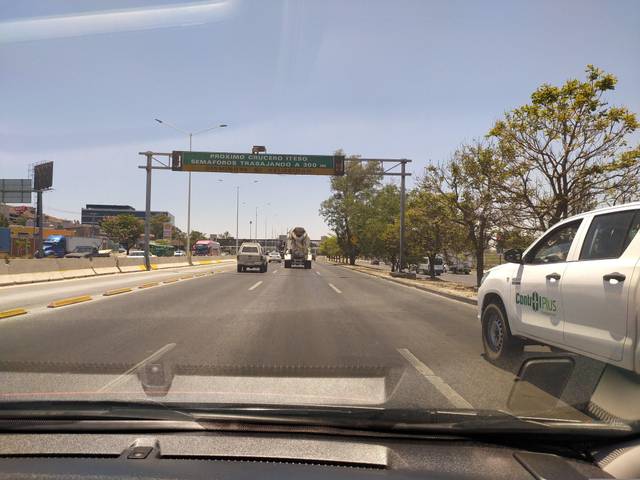
Region: Mexico
Coordinates: 20.611, -103.418